Question: I have personal files in My Documents folder in SkyDrive Pro from Office 365.
As I understand, SkyDrive Pro uses SharePoint as backing storage. Can I access those files with SharePoint API (Microsoft.SharePoint.Client.ClientContex)?
I mean SkyDrive Pro from Office 365. For example, if you go to the companyname.sharepoint.com, you will have menu in the right corner: Outlook, Calendar, People, Newsfeed, . And it is different from SkyDrive for consumers.

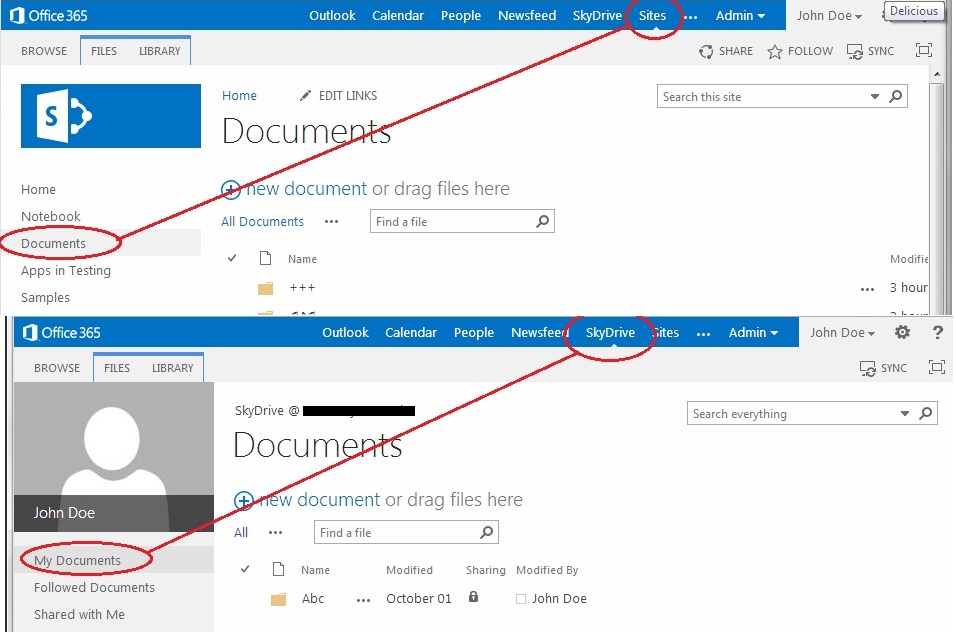
Answer: Yes, you can access files and folders information via ClientContext as usual. The only difference is that when constructing ClientContext, you need to use different URL - the one you see when you go to the "SkyDrive" tab (something like <URL>.
If you want to retrieve this URL programmatically, you can use the following snippet:
'''
var clientContext = new ClientContext("https://**companyname**-my.sharepoint.com/");
clientContext.Credentials = new SharePointOnlineCredentials(**userName**, **password**);
var props = peopleManager.GetMyProperties();
clientContext.Load(props);
clientContext.ExecuteQuery();
Console.WriteLine(props.PersonalUrl);
'''